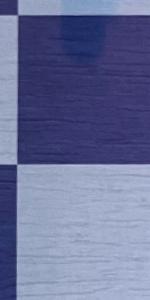
Label: Empty